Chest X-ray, PA view. Patient: 28 years old, sex F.
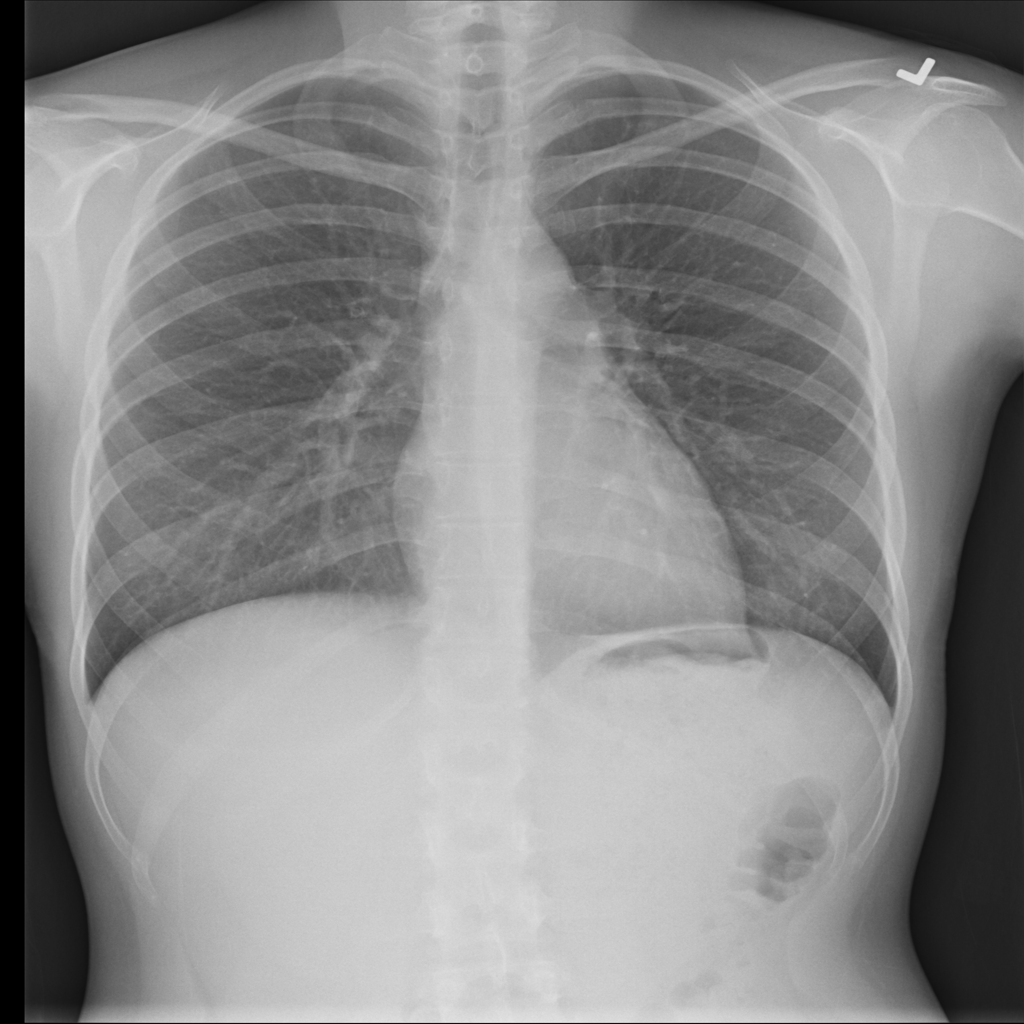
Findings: No Finding